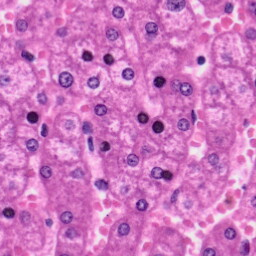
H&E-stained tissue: Liver